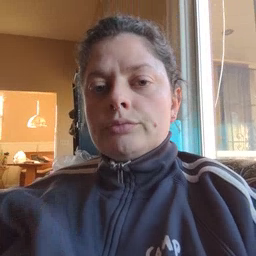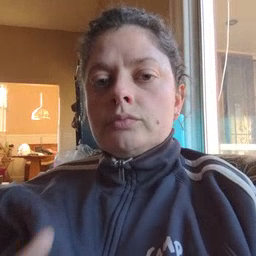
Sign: radio